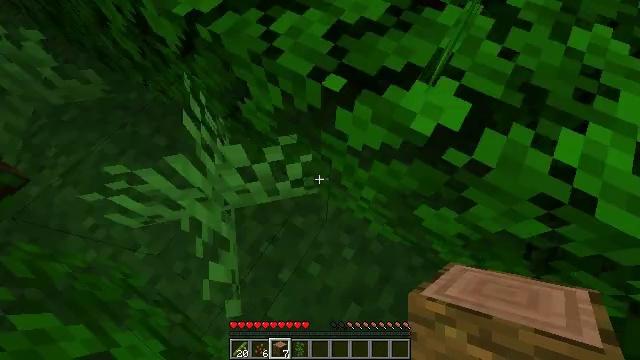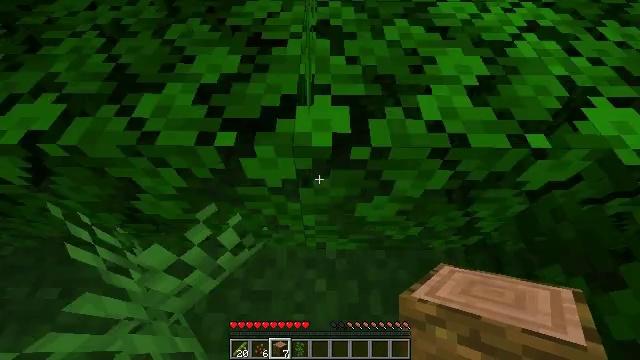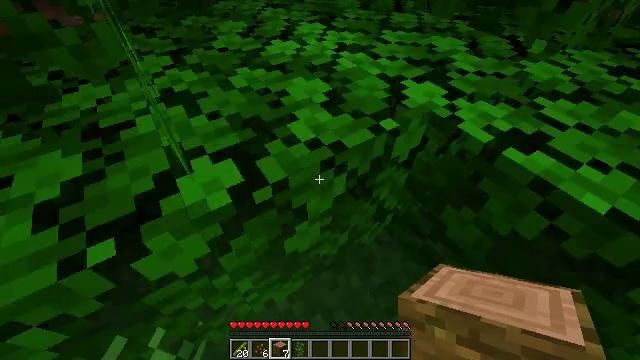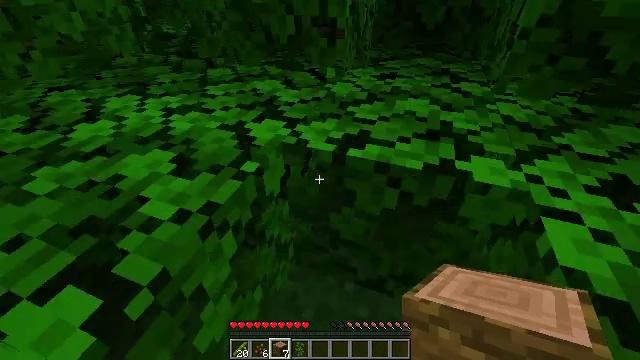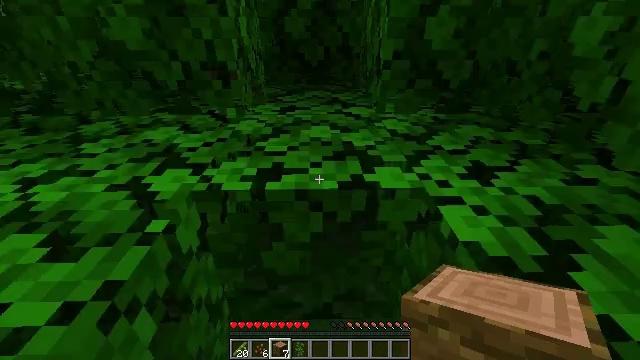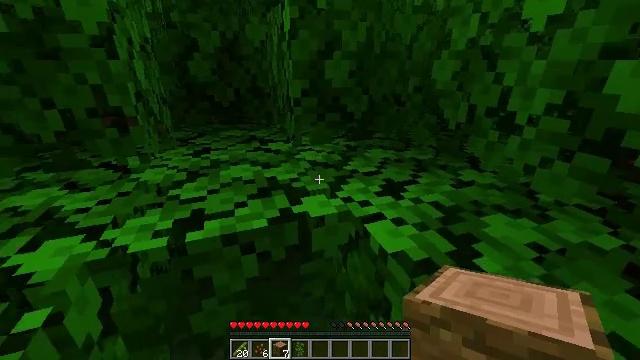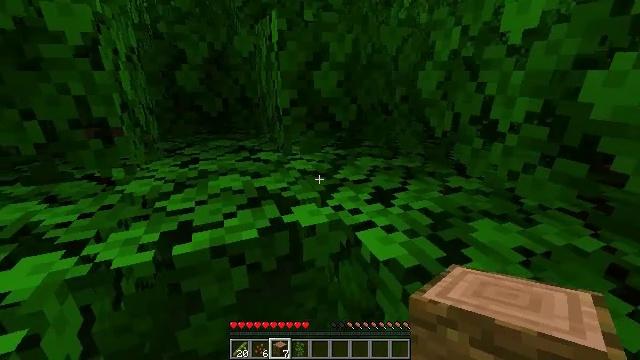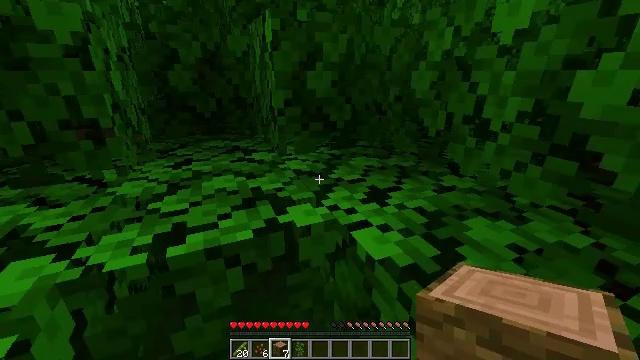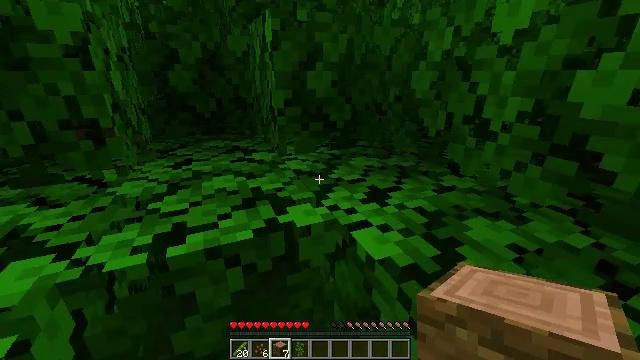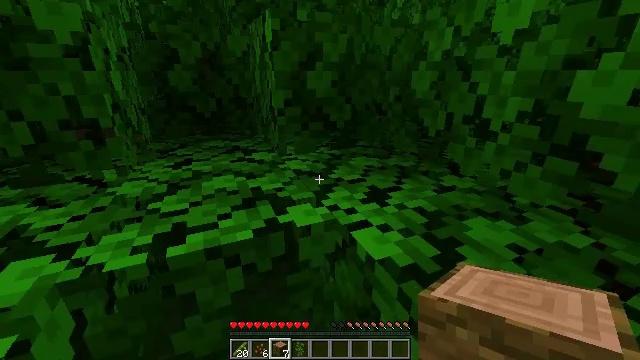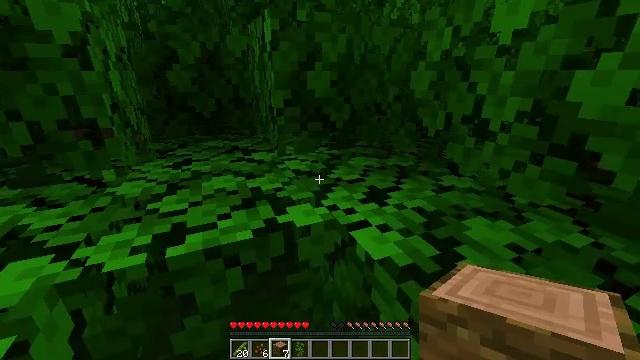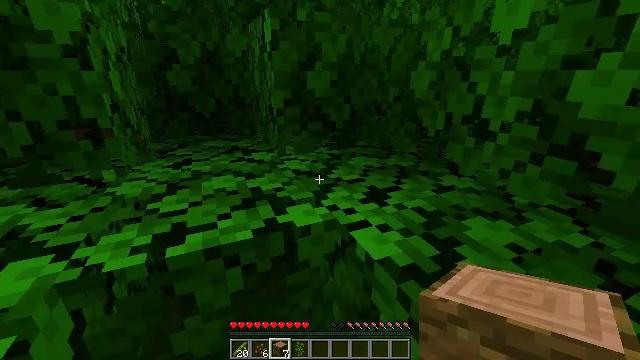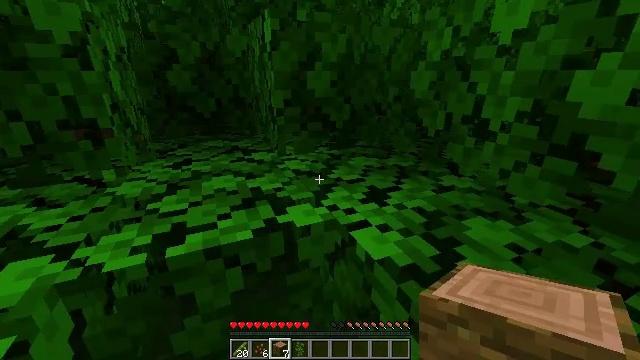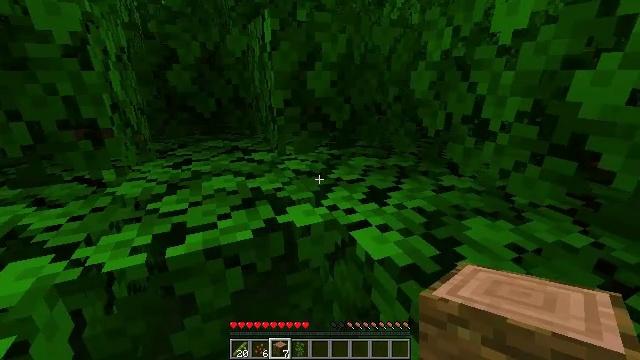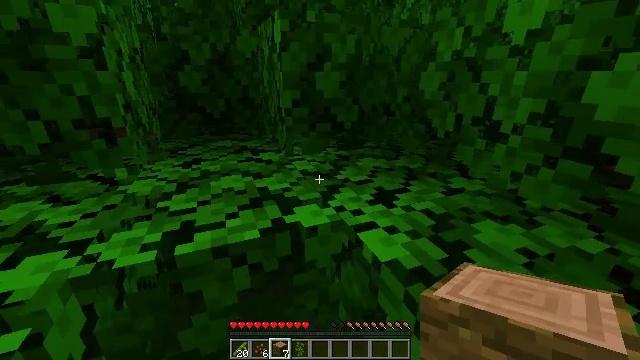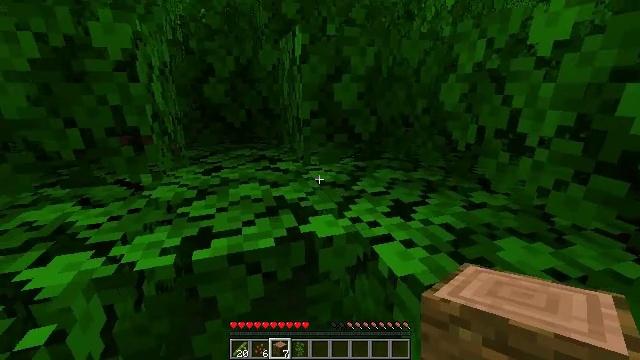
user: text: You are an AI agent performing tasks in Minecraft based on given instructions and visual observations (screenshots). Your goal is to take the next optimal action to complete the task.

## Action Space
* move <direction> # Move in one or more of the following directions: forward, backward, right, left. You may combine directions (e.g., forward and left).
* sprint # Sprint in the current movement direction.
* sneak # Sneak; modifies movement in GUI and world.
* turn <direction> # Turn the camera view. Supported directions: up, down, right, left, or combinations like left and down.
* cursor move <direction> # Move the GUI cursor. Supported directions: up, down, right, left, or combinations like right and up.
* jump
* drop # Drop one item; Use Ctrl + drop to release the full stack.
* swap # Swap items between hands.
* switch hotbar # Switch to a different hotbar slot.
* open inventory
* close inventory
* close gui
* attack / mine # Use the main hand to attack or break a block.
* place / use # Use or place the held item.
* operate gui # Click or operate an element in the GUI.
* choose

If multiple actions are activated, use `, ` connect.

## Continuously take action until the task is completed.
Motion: motion action
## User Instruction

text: Mine the cocoa pods for beans.
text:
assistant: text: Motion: turn right and up
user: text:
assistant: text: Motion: turn right and up
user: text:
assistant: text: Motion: turn right and up
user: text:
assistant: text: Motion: turn right and up
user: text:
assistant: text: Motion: turn right and up
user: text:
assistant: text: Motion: turn right and up
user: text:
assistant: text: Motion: turn right
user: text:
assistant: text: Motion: no_op
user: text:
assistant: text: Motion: no_op
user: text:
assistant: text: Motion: no_op
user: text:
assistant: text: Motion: no_op
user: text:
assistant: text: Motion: no_op
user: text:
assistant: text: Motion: no_op
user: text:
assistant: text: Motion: turn left
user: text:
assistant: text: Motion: turn left and up
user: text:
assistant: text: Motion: turn left and up
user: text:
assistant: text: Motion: turn left and up
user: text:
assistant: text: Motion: turn left and up
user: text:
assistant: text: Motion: turn up
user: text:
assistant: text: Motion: turn up
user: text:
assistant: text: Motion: turn up
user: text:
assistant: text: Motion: turn up
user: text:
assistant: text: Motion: turn up
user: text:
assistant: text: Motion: turn up
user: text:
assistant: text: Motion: turn up
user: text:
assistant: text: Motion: no_op
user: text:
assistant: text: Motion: no_op
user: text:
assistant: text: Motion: no_op
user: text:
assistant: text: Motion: no_op
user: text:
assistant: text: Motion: no_op